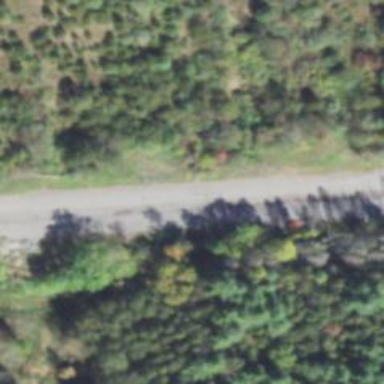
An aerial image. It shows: Service road.